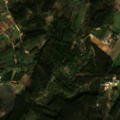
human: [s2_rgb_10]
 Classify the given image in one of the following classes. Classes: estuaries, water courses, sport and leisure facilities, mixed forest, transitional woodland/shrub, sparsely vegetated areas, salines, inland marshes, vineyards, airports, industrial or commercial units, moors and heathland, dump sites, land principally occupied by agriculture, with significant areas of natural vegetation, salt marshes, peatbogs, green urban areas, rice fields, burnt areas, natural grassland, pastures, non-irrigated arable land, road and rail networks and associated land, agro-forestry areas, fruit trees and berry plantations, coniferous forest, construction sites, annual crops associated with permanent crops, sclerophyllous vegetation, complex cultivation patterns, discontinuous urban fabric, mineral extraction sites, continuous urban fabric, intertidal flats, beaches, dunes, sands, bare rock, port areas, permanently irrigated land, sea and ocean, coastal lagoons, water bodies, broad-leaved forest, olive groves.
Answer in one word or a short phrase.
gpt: complex cultivation patterns, land principally occupied by agriculture, with significant areas of natural vegetation, broad-leaved forest, mixed forest